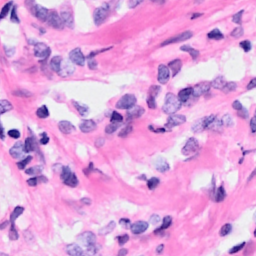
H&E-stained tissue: Breast